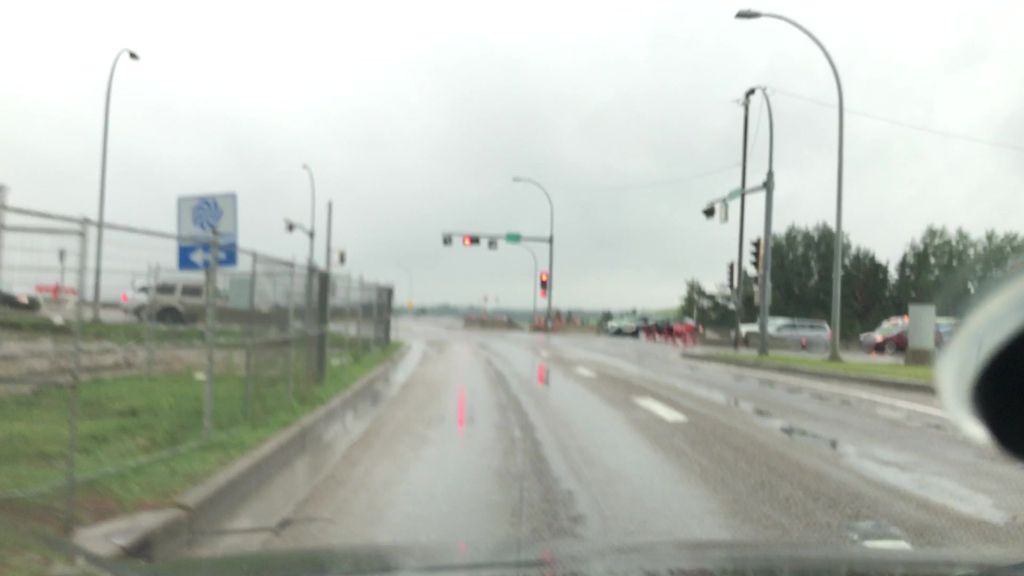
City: edmonton